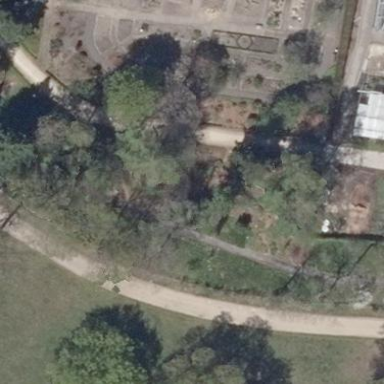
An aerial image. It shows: Botanical garden as type of leisure land.